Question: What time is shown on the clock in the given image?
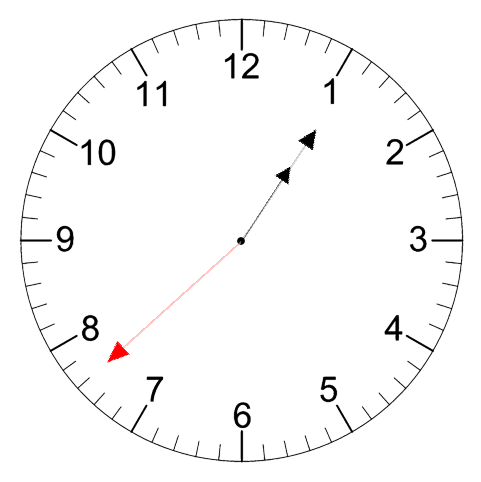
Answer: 01:05:38